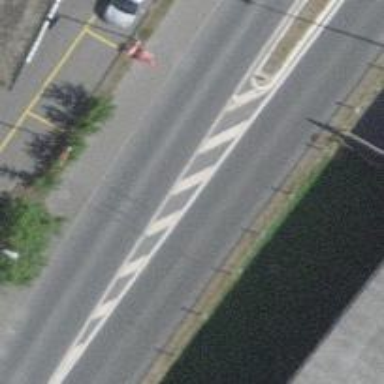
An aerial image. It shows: Secondary road with asphalt surface.